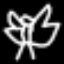
Label: angel